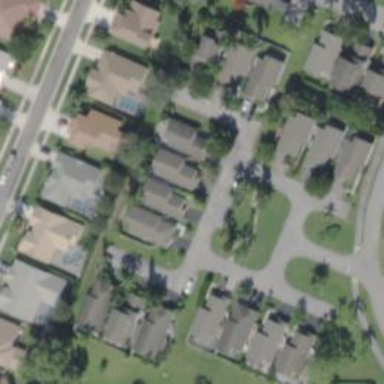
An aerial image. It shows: Living street.